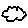
Label: cloud